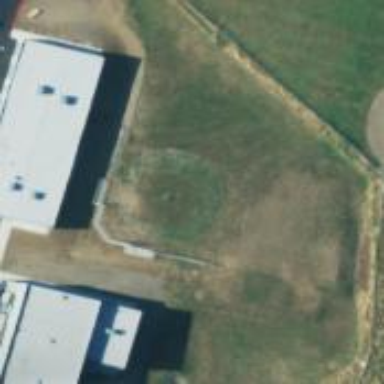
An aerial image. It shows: Baseball pitch for leisure land activities.